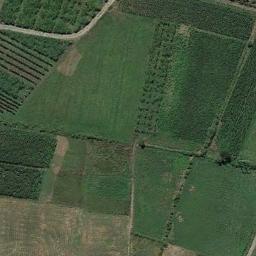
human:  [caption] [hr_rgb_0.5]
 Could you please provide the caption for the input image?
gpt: Several green rectangular farmlands of different sizes are neatly arranged on the ground and a road goes through the farmlands .

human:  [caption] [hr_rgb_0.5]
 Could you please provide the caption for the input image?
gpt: There are some green and bare rectangular farmland .

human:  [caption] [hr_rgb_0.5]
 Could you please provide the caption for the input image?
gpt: There are many crops in rectangular farmlands .

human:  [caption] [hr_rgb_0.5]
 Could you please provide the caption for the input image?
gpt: More than ten green and tan mixed rectangular farmlands of different sizes .

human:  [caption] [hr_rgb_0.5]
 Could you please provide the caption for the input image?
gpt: There are some green rectangular farmlands .